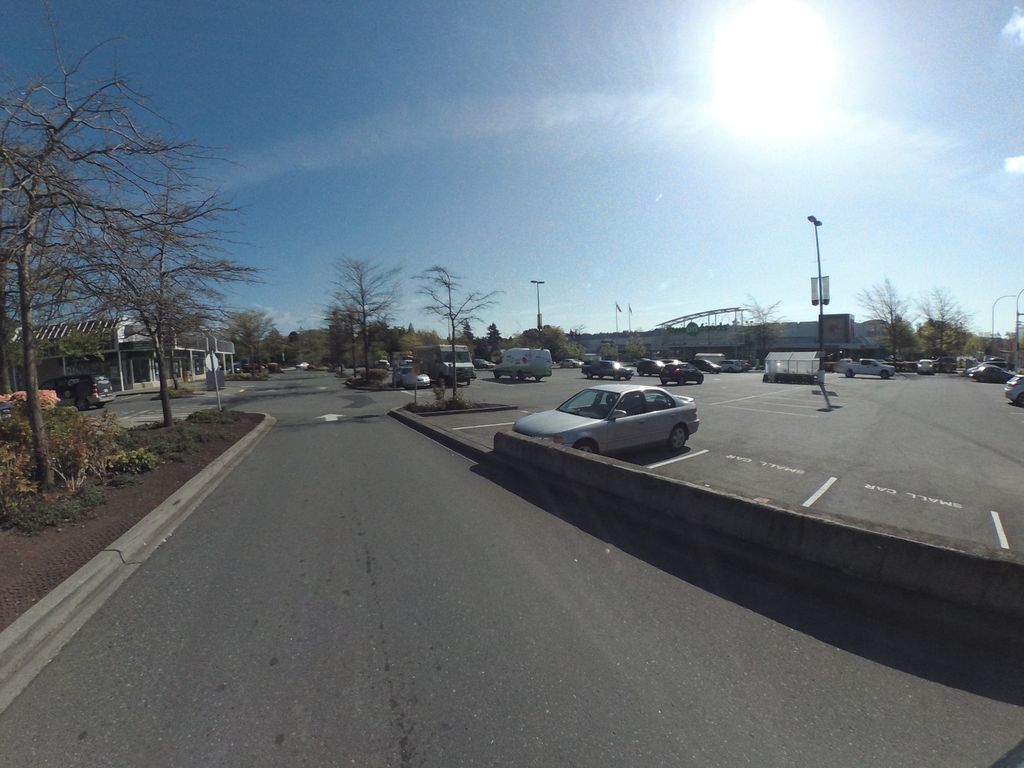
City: victoria